Question: In Schema I have this:
'''
add_index "key_performance_indicators", ["organization_id"], :name => "index_key_performance_inds_on_organization_id"
'''
And I want to write a remove_index migration to remove this index but can't figure out what is the index name that I should use? Is it 'key_performance_inds' or 'performance_inds_on_organization_id' ? or something else?
And if I use a visual admin tool this is what it shows:

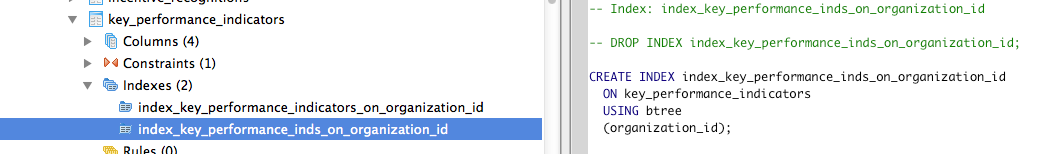
Answer: You passed the ':name' option to 'add_index' so the name of the index is what you set. In this case it is 'index_key_performance_inds_on_organization_id' therefore to remove it:
'remove_index 'key_performance_indicators', :name => 'index_key_performance_inds_on_organization_id''